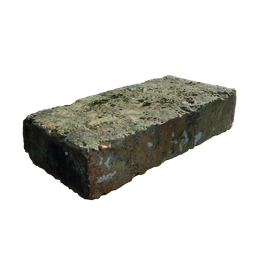
Label: architecture